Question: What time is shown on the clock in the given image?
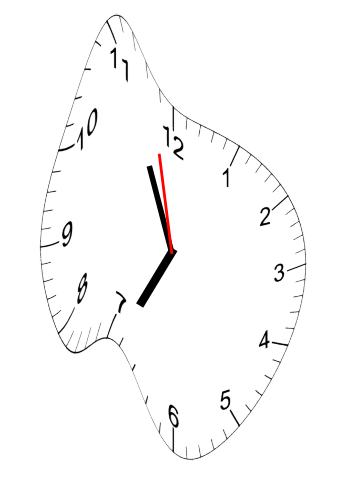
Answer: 06:55:58